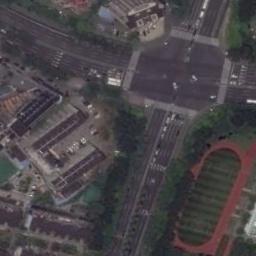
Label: intersection